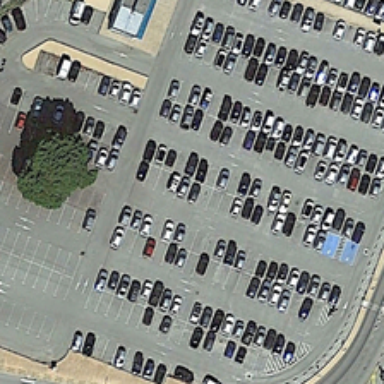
Many cars are parked in a parking lot with a tree .